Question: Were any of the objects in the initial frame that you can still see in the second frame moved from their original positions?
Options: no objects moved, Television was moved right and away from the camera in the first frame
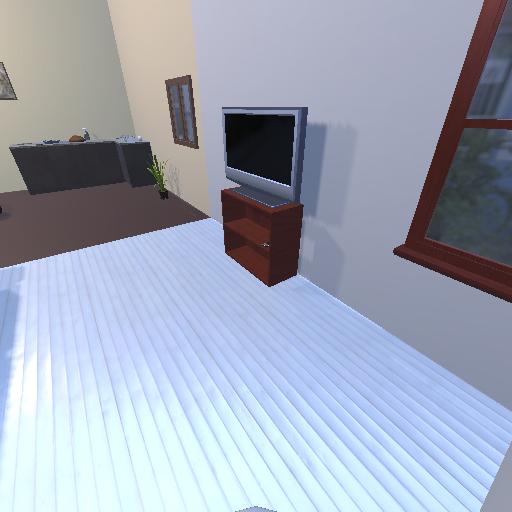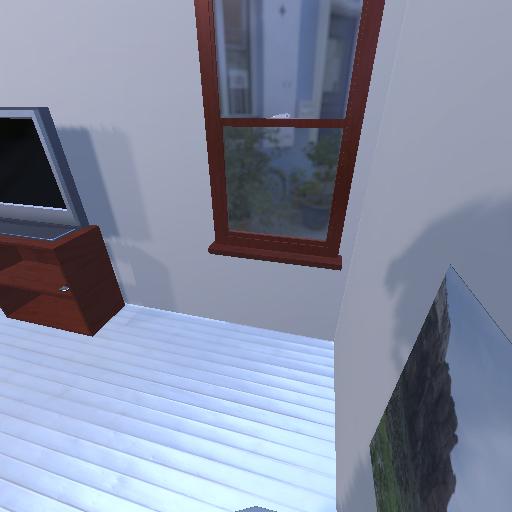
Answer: no objects moved